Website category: university
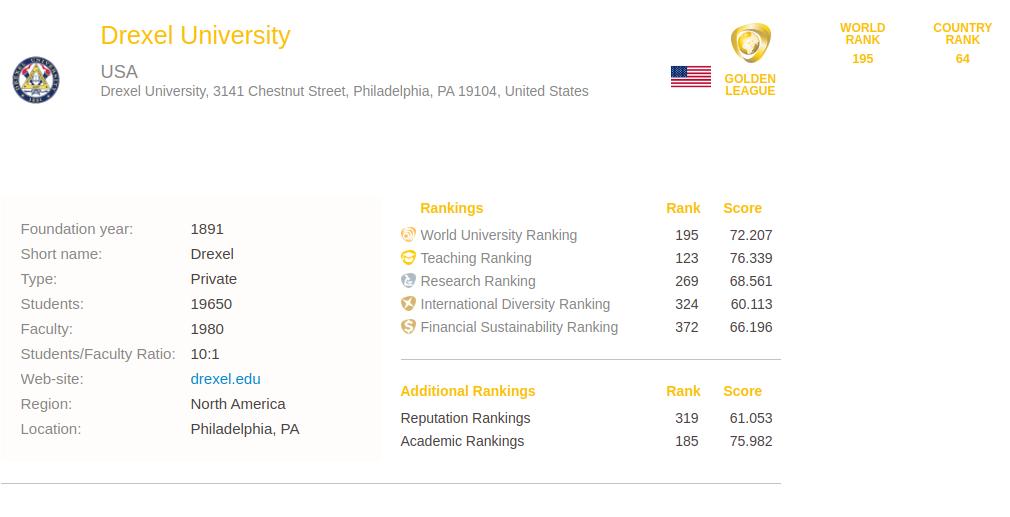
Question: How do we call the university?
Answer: Drexel University

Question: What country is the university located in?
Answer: USA

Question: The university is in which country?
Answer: USA

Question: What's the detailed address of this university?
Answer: Drexel University, 3141 Chestnut Street, Philadelphia, PA 19104, United States

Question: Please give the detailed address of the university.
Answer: Drexel University, 3141 Chestnut Street, Philadelphia, PA 19104, United States

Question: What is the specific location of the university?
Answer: Drexel University, 3141 Chestnut Street, Philadelphia, PA 19104, United States

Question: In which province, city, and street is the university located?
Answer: Drexel University, 3141 Chestnut Street, Philadelphia, PA 19104, United States

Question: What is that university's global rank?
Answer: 195

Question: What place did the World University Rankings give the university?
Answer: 195

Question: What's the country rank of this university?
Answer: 64

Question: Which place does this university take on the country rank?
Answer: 64

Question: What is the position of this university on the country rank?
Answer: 64

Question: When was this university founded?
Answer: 1891

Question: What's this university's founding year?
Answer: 1891

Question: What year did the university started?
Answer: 1891

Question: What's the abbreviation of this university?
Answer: Drexel

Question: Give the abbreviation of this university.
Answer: Drexel

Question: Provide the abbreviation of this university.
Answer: Drexel

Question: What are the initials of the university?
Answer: Drexel

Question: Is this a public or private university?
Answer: Private

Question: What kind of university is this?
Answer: Private

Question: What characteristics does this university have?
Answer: Private

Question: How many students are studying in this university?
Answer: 19650

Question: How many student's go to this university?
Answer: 19650

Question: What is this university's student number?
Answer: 19650

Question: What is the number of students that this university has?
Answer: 19650

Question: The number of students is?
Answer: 19650

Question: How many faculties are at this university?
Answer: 1980

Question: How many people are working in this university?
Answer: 1980

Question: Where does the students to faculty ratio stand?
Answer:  10 : 1

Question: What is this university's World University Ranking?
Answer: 195

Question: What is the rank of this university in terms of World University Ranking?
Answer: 195

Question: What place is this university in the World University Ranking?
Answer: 195

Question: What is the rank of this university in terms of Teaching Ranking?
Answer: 123

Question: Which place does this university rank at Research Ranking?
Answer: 269

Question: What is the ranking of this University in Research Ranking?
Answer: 269

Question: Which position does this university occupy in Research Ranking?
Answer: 269

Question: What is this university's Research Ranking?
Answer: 269

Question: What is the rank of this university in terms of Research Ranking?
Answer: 269

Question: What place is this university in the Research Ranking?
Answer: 269

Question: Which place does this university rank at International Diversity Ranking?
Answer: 324

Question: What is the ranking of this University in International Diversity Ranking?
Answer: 324

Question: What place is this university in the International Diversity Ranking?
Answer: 324

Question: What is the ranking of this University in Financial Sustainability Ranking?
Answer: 372

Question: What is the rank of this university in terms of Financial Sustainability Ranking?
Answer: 372

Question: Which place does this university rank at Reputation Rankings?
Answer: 319

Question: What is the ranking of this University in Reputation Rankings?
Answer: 319

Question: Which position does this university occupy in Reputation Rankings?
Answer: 319

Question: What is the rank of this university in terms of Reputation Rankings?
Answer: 319

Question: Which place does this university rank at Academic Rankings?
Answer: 185

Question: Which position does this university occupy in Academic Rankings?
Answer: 185

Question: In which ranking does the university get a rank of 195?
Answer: World University Ranking

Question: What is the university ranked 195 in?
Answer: World University Ranking

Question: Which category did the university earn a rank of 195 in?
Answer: World University Ranking

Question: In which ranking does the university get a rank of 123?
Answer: Teaching Ranking

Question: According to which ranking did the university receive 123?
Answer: Teaching Ranking

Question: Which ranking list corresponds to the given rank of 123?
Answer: Teaching Ranking

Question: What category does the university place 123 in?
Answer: Teaching Ranking

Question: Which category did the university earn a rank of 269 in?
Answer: Research Ranking

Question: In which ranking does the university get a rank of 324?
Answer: International Diversity Ranking

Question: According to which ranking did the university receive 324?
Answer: International Diversity Ranking

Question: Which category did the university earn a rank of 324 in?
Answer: International Diversity Ranking

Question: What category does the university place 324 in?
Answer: International Diversity Ranking

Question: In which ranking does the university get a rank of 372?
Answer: Financial Sustainability Ranking